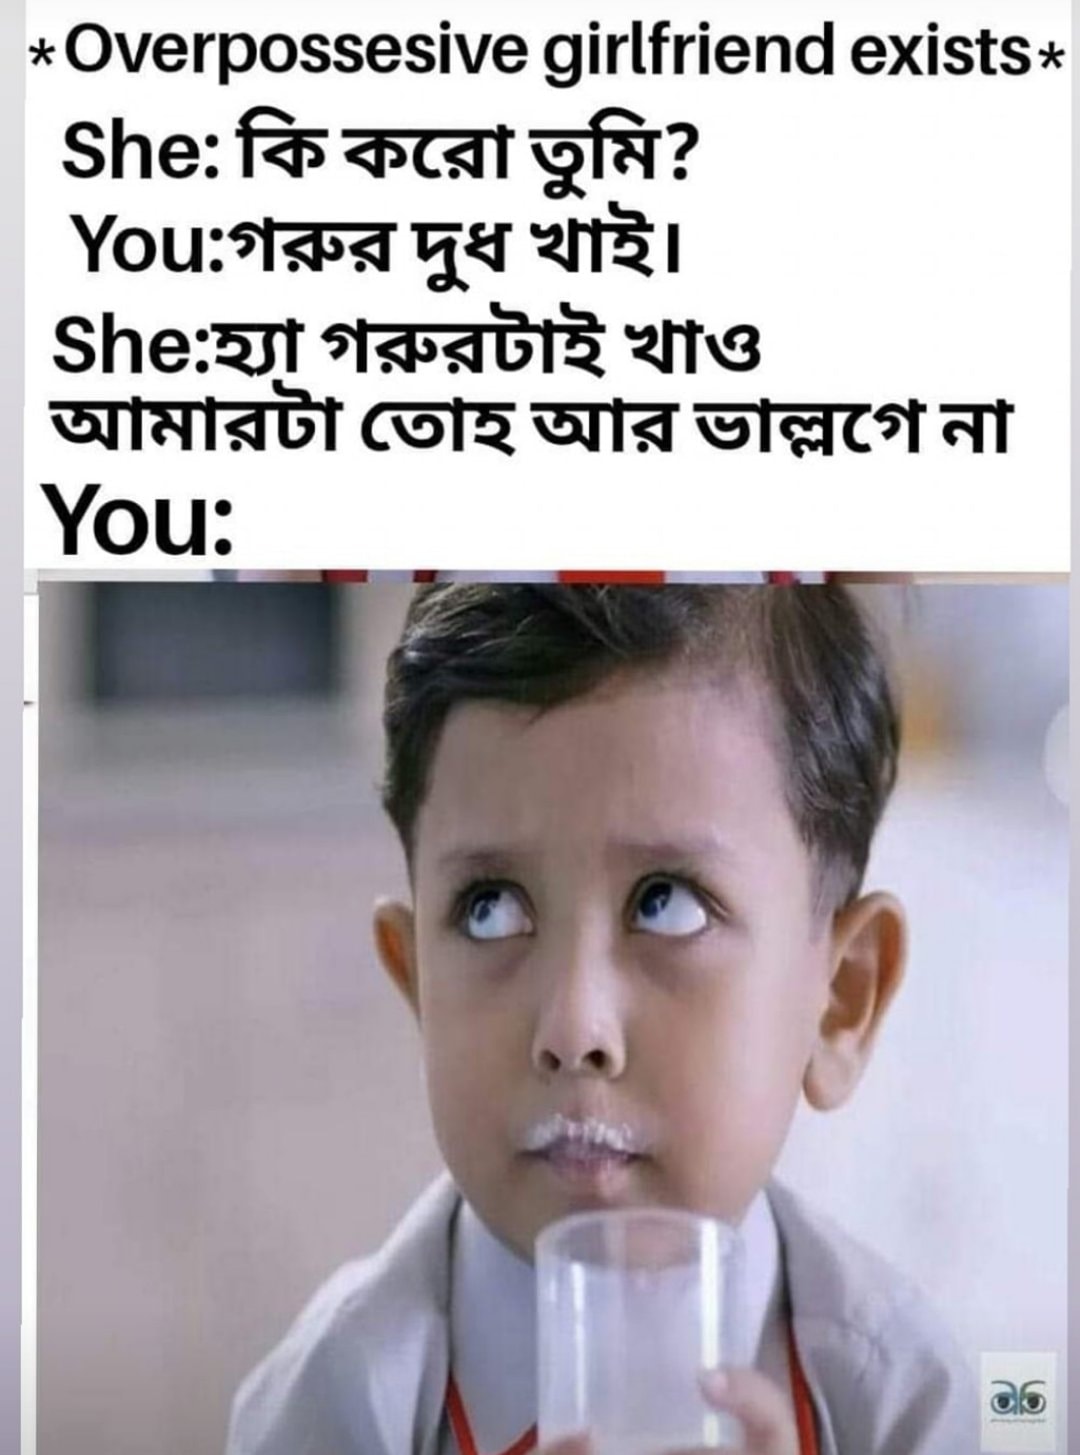
Caption: *Overpossesive girlfriend exists*   She: কি করো তুমি ?  You: গরুর দুধ খাই   She: হ্যাঁ গরুরটাই খাও   আমারটা তোহ আর ভাল্লগেনা   You:
Label: hate